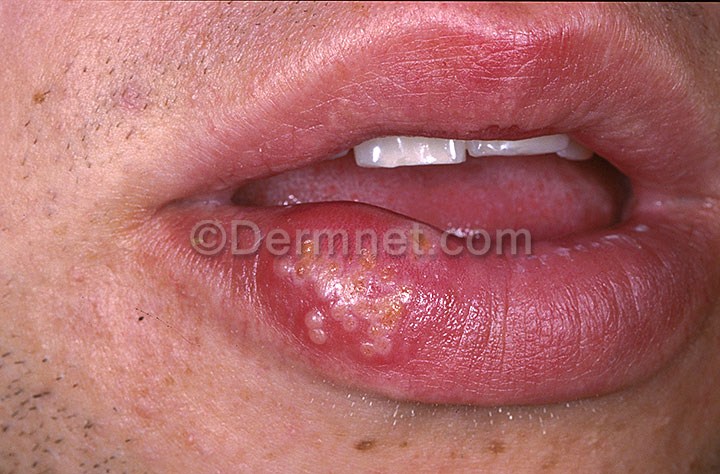
Disease: Warts Molluscum and other Viral Infections